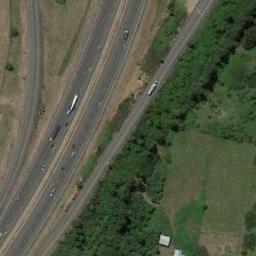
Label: freeway